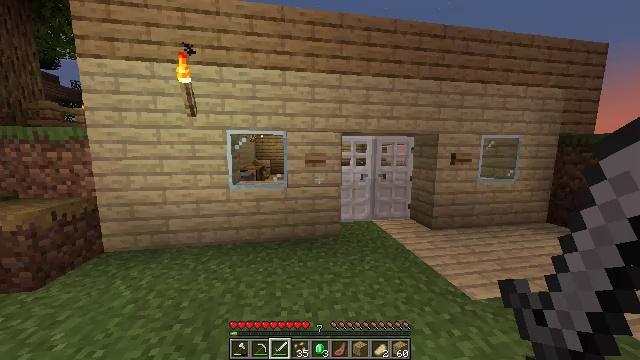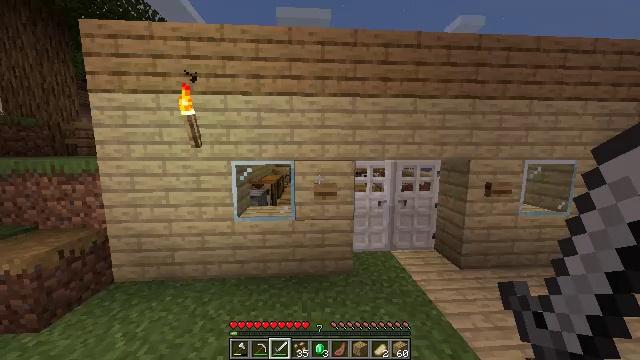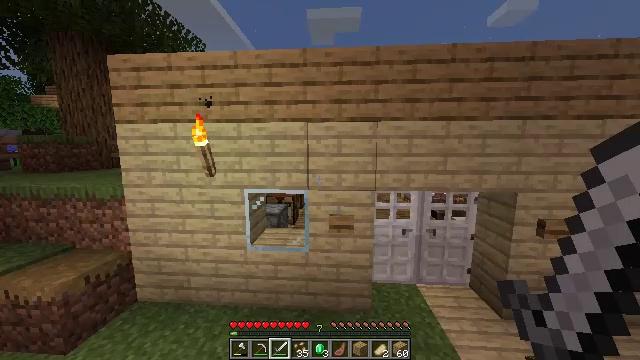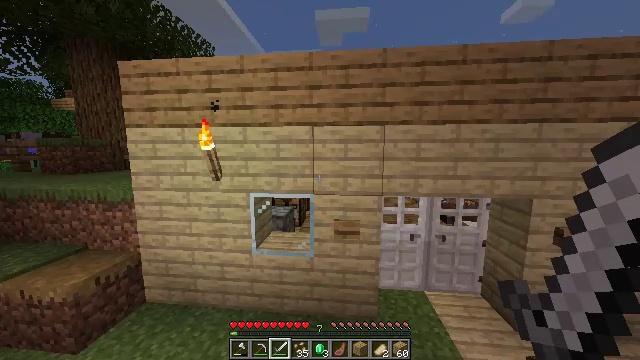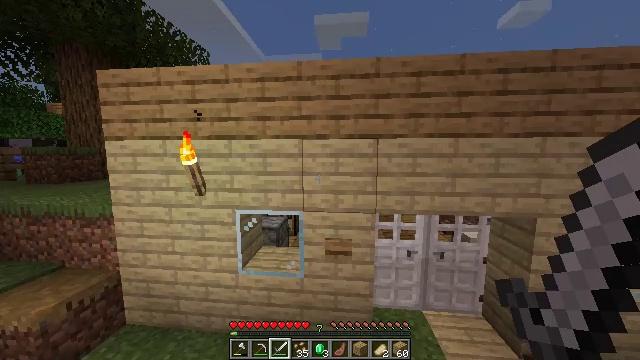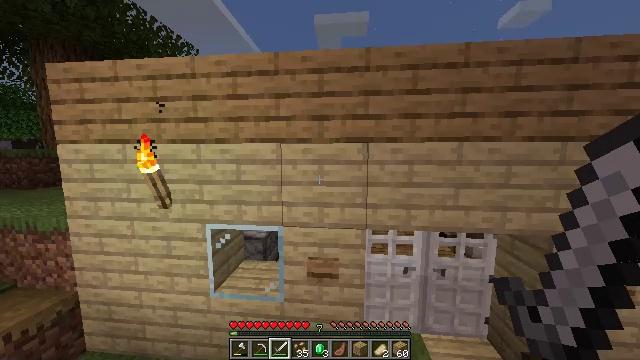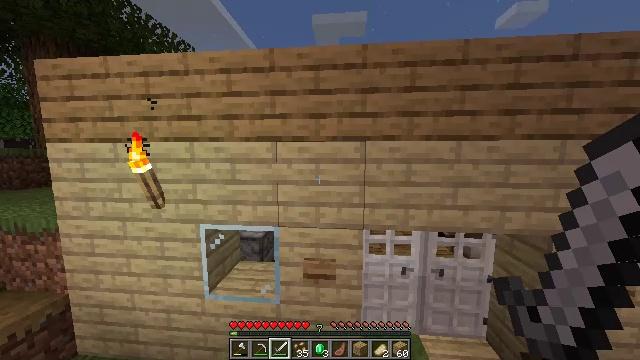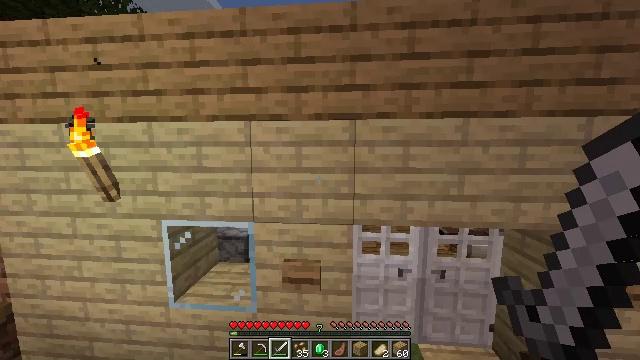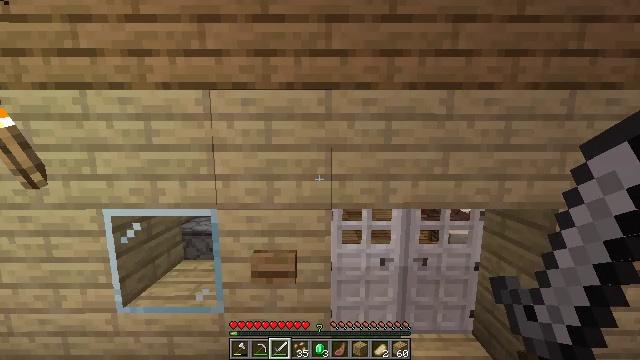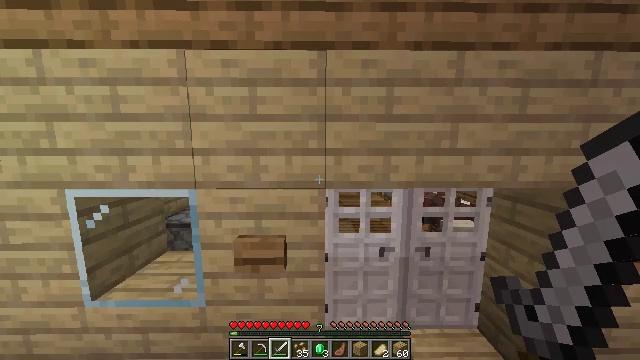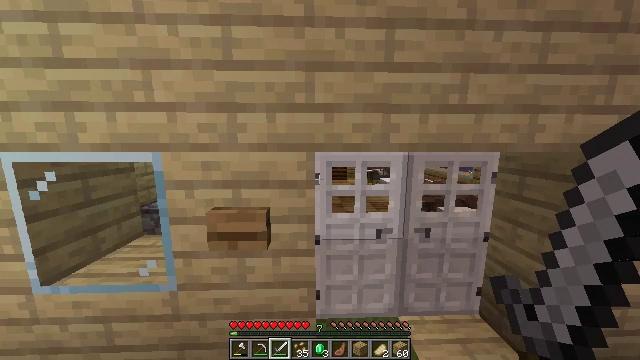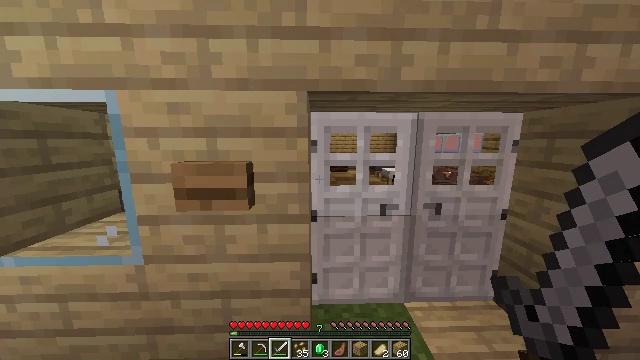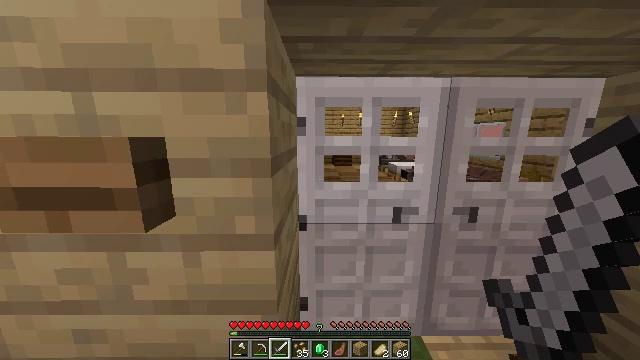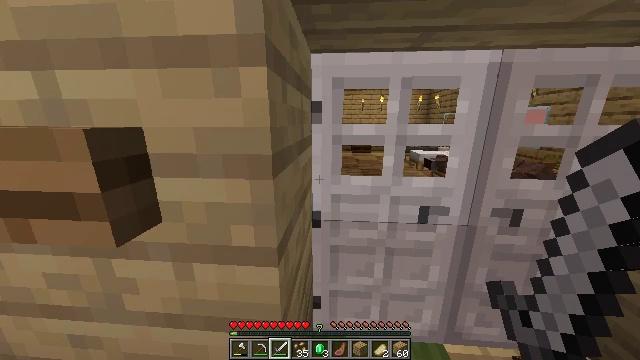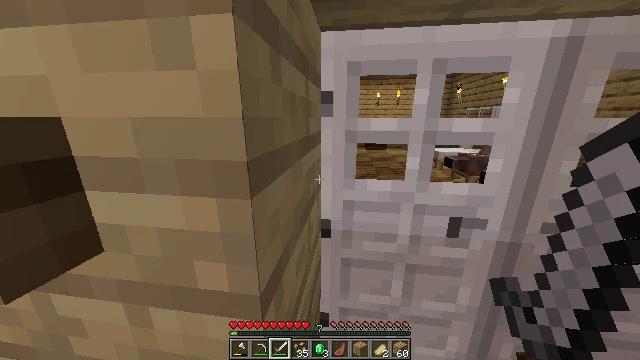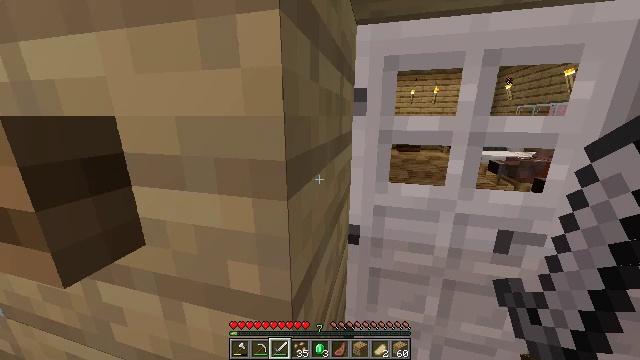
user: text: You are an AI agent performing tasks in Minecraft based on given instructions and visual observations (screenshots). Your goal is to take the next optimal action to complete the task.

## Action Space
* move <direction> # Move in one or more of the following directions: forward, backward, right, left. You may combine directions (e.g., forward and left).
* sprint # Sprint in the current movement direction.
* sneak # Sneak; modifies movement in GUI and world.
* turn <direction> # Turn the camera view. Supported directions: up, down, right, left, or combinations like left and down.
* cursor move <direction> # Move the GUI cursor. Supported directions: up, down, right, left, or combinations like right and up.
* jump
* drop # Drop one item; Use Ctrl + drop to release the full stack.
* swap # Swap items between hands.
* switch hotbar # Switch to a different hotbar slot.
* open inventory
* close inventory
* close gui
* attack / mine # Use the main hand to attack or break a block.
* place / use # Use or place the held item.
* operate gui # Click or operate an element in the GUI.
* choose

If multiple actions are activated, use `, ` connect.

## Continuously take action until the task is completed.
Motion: motion action
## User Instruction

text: Harvest the mature beetroots.
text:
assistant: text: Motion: move forward, sprint, turn left, jump
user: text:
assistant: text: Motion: move forward, sprint, turn left, jump
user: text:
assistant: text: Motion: move forward, sprint, turn left, jump
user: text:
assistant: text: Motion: move forward, sprint, jump
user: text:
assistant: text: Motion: move forward, sprint, jump
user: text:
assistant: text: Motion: move forward, sprint, jump
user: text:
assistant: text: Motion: move forward, sprint, jump
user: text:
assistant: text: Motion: move forward, sprint, turn right, jump
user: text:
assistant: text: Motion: move forward, sprint
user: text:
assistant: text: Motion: move forward, sprint, turn right and down
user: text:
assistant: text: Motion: move forward, sprint, turn down
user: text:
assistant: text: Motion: move forward, sprint, turn left and down
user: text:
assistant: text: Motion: move forward, sprint, turn left and down
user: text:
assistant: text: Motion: move forward, sprint, turn left and down
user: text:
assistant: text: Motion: move forward, sprint, turn left
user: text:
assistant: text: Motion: move forward, sprint, turn left
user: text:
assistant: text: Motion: move forward, sprint
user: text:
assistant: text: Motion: move forward, sprint, turn left
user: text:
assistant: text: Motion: move forward, sprint, turn left and up
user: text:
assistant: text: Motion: move forward, sprint, turn left
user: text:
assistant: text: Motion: move forward, sprint, turn left
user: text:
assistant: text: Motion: move forward, sprint
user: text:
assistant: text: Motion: move forward, sprint
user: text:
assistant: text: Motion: move forward, sprint
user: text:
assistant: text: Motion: move forward, sprint
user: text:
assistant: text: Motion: move forward, sprint, turn right
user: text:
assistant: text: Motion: move forward, sprint, turn right and down
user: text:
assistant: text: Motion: move forward, sprint, turn right, use / place
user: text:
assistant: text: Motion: move forward, sprint, turn right, use / place
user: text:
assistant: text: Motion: move forward, sprint, turn right, use / place